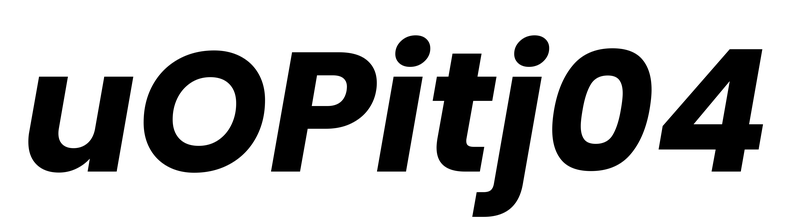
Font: Poppins-BoldItalic